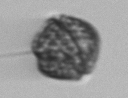
Label: Dinophyceae